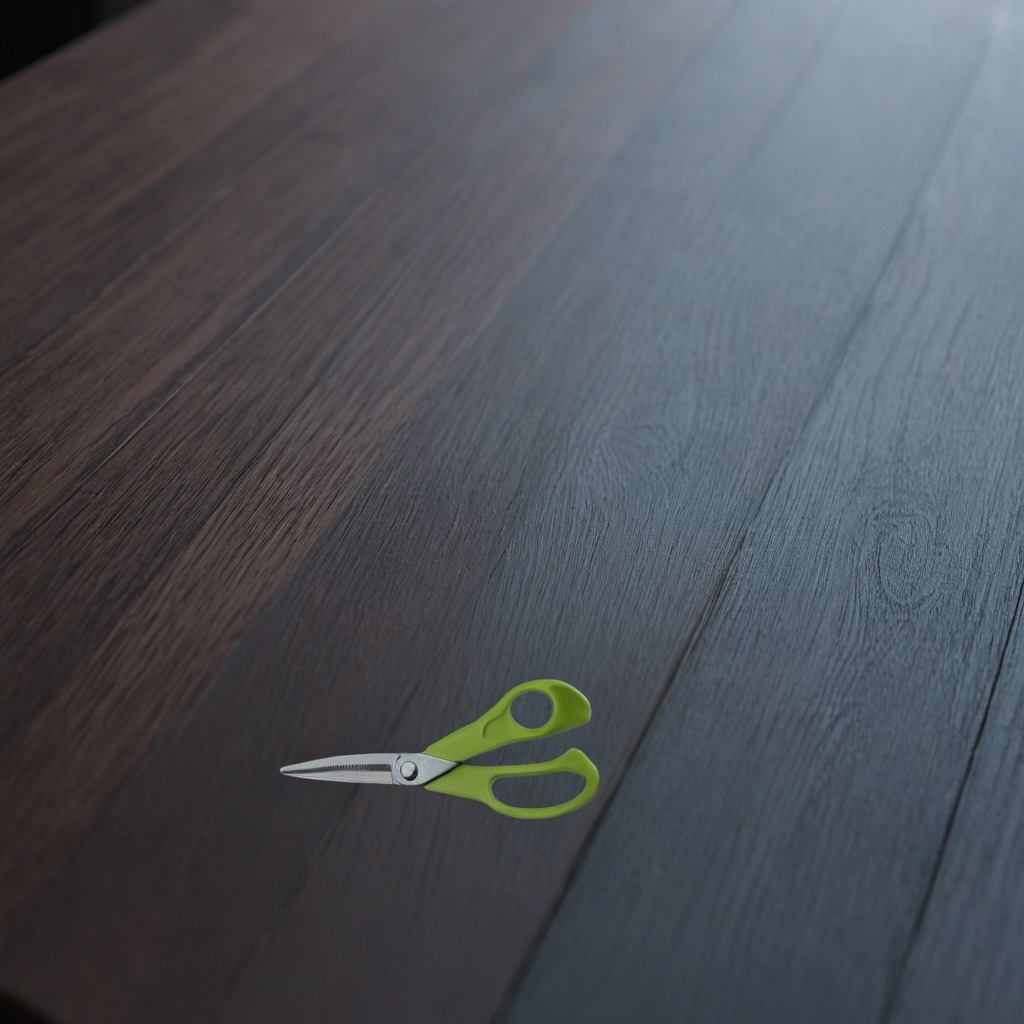
A scissor lying on the table.